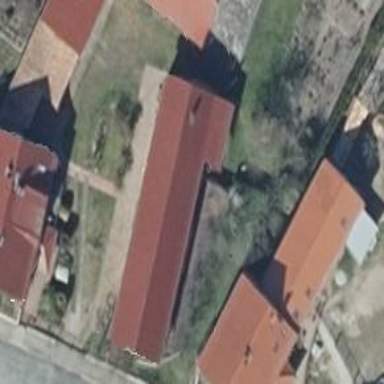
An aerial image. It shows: Building with gabled roof. The roof is red and oriented along the building.